Question: I am using to write some prototypes. I got in trouble on simulating regular layouting.
There is a large spacing between these two widgets, but I set all the possible spacing to 0 already. For a note, I'm using Windows Manager so that there isn't any border around the window.

Here is my code (Sorry, it should be shorter):
'''
import sys
from PyQt4 import QtCore, QtGui
from PyQt4.QtCore import Qt
class PixmapLayoutItem(QtGui.QGraphicsLayoutItem):
def __init__(self, image, parent=None):
super(PixmapLayoutItem, self).__init__(parent)
self.pixmapItem = QtGui.QGraphicsPixmapItem()
self.pixmapItem.setPixmap(QtGui.QPixmap(image))
self.setGraphicsItem(self.pixmapItem)
print(self.pixmapItem.boundingRect().size(),
self.pixmapItem.pixmap().size())
def sizeHint(self, which, constraint=QtCore.QSizeF()):
return self.pixmapItem.boundingRect().size()
def setGeometry(self, rect):
self.pixmapItem.setPos(rect.topLeft())
class TextLayoutItem(QtGui.QGraphicsLayoutItem):
def __init__(self, text, parent=None):
super(TextLayoutItem, self).__init__(parent)
self.textItem = QtGui.QGraphicsTextItem()
self.textItem.setHtml(text)
self.setGraphicsItem(self.textItem)
print(self.textItem.boundingRect().size())
def sizeHint(self, which, constraint=QtCore.QSizeF()):
return self.textItem.boundingRect().size()
def setGeometry(self, rect):
self.textItem.setPos(rect.topLeft())
class MainWindow(QtGui.QGraphicsView):
def __init__(self, parent=None):
super(MainWindow, self).__init__(parent)
mainLayout = QtGui.QGraphicsLinearLayout()
mainLayout.setSpacing(0)
avatar = self._avatar()
mainLayout.addItem(avatar)
mainLayout.setAlignment(avatar, Qt.AlignCenter)
text = self._text()
mainLayout.addItem(text)
mainLayout.setAlignment(text, Qt.AlignCenter)
mainWidget = QtGui.QGraphicsWidget()
mainWidget.setLayout(mainLayout)
scene = QtGui.QGraphicsScene()
scene.addItem(mainWidget)
self.setScene(scene)
@staticmethod
def _avatar():
pixmap = PixmapLayoutItem("./avatar.jpg")
text = TextLayoutItem("Hello, world!")
avatarLayout = QtGui.QGraphicsLinearLayout()
avatarLayout.setOrientation(Qt.Vertical)
avatarLayout.setSpacing(0)
avatarLayout.addItem(pixmap)
avatarLayout.setAlignment(pixmap, Qt.AlignCenter)
avatarLayout.addItem(text)
avatarLayout.setAlignment(text, Qt.AlignCenter)
avatarWidget = QtGui.QGraphicsWidget()
avatarWidget.setWindowFrameMargins(0, 0, 0, 0)
avatarWidget.setContentsMargins(0, 0, 0, 0)
avatarWidget.setLayout(avatarLayout)
return avatarWidget
@staticmethod
def _text():
text = TextLayoutItem("UNIX - Where is a shell, where is a way.")
return text
if __name__ == "__main__":
App = QtGui.QApplication(sys.argv)
main = MainWindow()
main.show()
App.exec()
'''
I don't know what is the root of the issue.
Thanks.
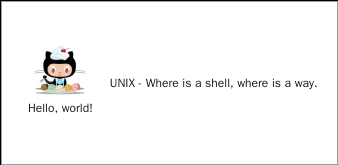
Answer: Change the line in '_avatar' function:
'''
avatarWidget.setContentsMargins(0, 0, 0, 0)
'''
to
'''
avatarLayout.setContentsMargins(0, 0, 0, 0)
'''
The spacing will go from this:

to this:

Don't know if that's small enough for you or not, but it loses most of the gap.
With a smaller pixmap you will see a gap between the image and the UNIX text because the "Hello world!" text is wider than the pixmap (I highlighted the avatar widget border in black):

Making the text shorter will make the avatar widget smaller and loses the apparent gap: